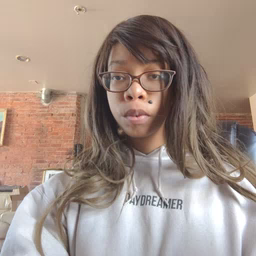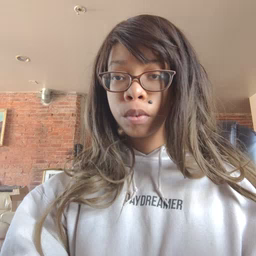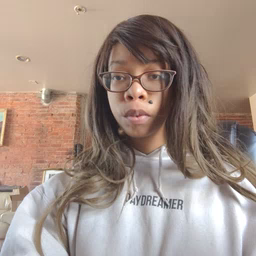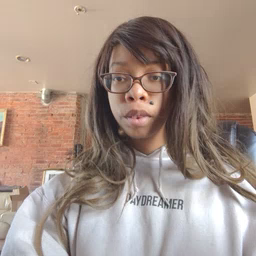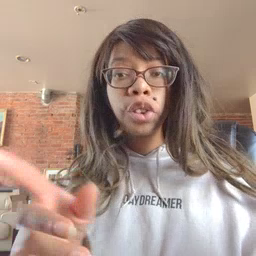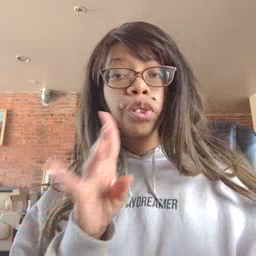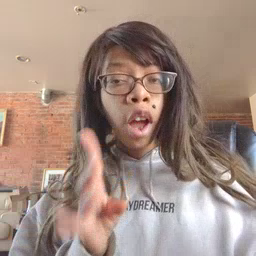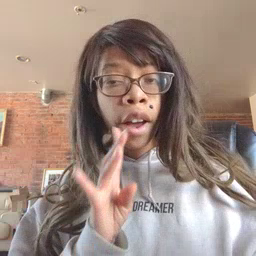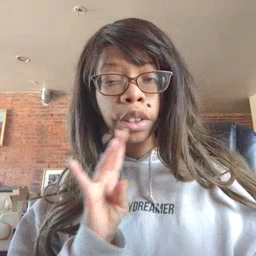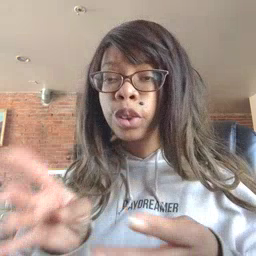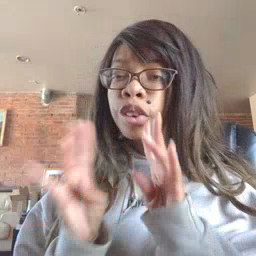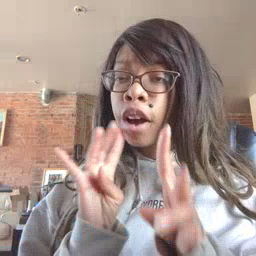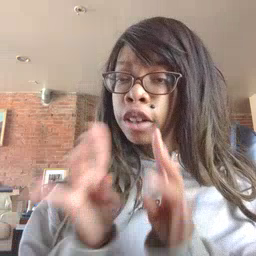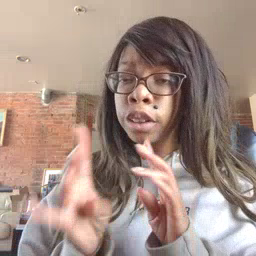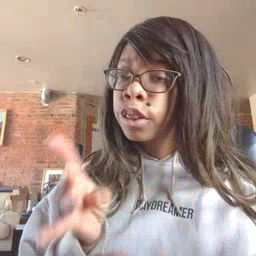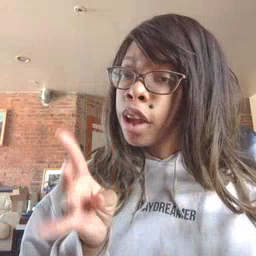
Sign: talk